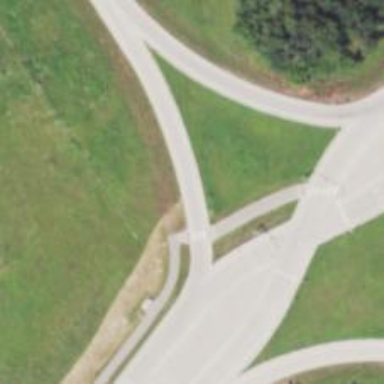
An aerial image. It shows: Motorway link at Diverging Diamond Interchange (DDI) junction.